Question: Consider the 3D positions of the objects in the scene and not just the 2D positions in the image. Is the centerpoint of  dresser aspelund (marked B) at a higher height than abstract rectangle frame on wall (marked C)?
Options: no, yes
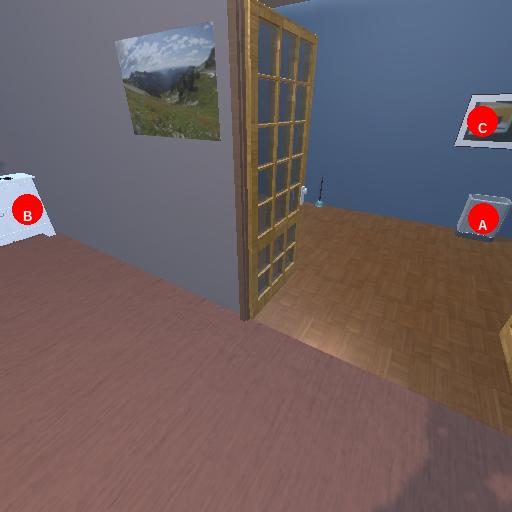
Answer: no